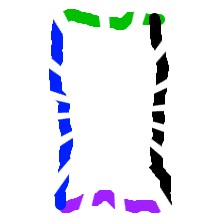
Shape: rectangle